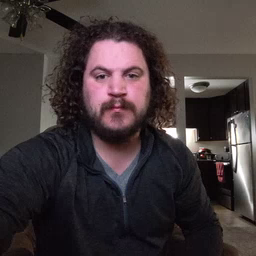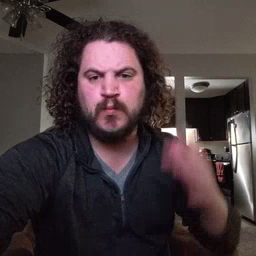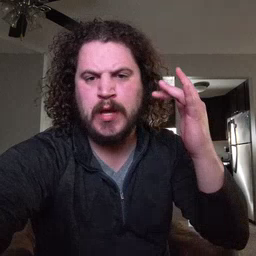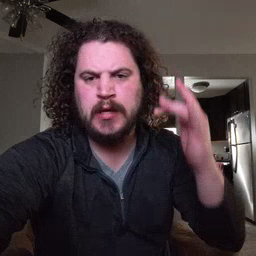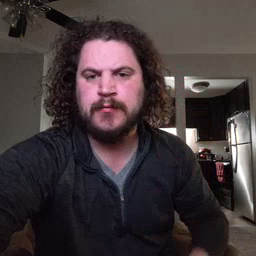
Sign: why